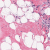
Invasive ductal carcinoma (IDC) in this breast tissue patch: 0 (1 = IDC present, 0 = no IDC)